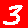
Digit: 3